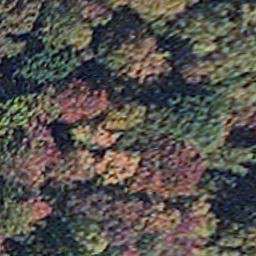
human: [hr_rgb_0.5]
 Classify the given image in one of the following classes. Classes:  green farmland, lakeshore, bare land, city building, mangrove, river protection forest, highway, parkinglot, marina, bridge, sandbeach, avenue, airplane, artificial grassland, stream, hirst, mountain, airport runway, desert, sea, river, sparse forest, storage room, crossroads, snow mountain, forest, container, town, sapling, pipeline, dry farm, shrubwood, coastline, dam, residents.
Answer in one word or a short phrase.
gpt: mangrove